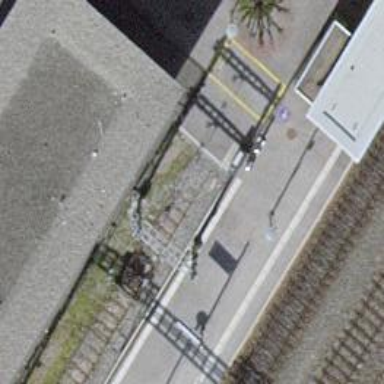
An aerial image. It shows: Railway buffer stop.